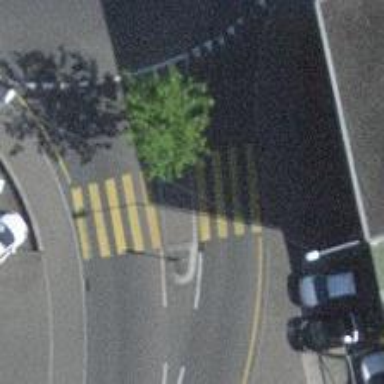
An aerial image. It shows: Traffic island located on footway.